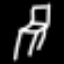
Label: chair